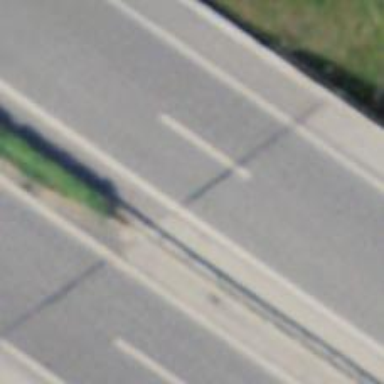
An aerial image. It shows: Motorway bridge with asphalt surface.